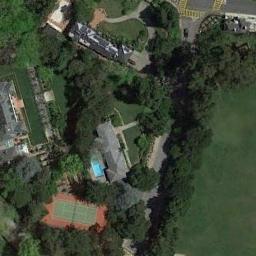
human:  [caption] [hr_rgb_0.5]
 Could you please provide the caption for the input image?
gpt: The tennis court is surrounded by trees .

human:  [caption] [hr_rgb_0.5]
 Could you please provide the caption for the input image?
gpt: The tennis court is on the grass next to some trees .

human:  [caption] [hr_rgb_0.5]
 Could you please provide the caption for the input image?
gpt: There is a long red and green tennis court in the picture .

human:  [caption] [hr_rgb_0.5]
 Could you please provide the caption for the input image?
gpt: The tennis court and swimming pool are surrounded by trees, Next to buildings and lawns .

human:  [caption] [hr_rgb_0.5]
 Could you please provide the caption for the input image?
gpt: There are many green trees and a green meadow beside the tennis court .